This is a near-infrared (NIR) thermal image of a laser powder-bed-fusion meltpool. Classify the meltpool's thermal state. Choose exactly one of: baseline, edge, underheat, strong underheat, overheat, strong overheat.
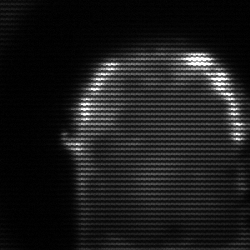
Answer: baseline